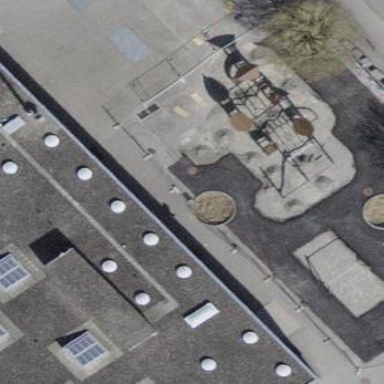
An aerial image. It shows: Playground area for leisure activities on the land.